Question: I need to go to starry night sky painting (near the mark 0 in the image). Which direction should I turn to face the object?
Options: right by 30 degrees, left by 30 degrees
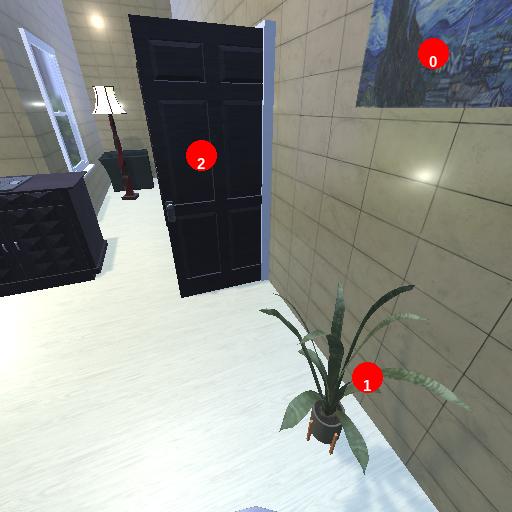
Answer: right by 30 degrees